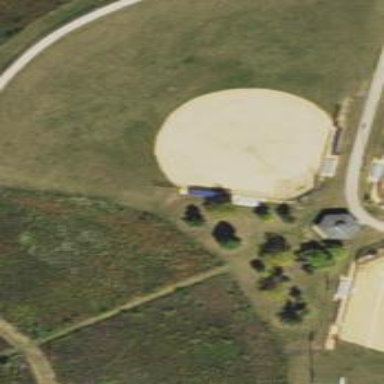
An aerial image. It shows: Baseball pitch for leisure and sports activities.